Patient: sex M, age 48
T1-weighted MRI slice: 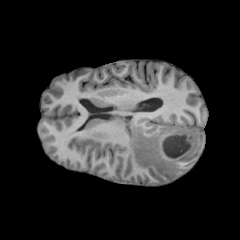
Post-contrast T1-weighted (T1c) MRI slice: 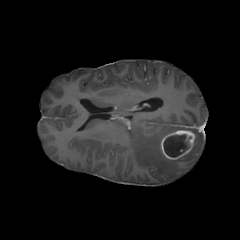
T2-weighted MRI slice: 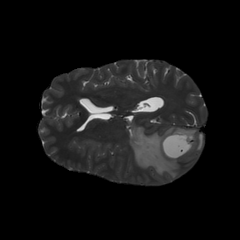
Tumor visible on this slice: yes
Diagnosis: Glioblastoma, IDH-wildtype
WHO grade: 4